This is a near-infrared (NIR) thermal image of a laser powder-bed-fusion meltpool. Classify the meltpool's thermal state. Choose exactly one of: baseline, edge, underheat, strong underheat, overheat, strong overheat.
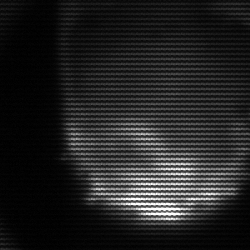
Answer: edge